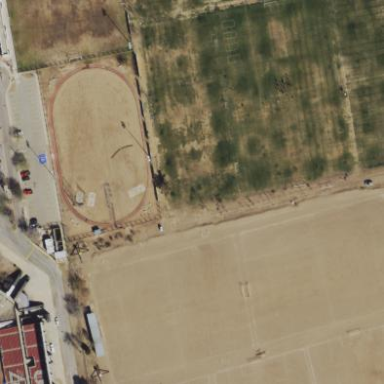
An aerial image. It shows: Soccer pitch for outdoor sports and leisure activities.